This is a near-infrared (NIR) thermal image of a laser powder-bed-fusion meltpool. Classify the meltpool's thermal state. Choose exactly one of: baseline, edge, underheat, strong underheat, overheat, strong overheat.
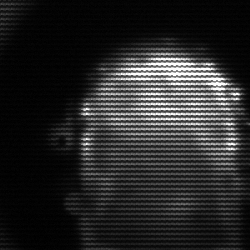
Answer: baseline